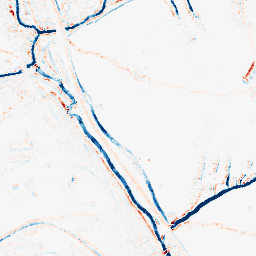
Category: morphological
Decomposition family: morphological_rect
Decomposition parameters: operation: average
width: 5
height: 5
Upsampling method: lanczos
Upsampling parameters: scale: 8
Upsampling scale: 8